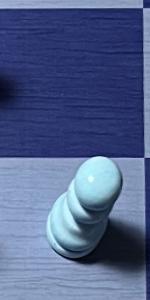
Label: Pawn_White